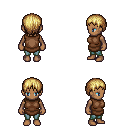
a pixel art fantasy rpg character, female body template, human, dark skin, brown tunic, teal pants, blonde plain hairstyle, four views (front, back, left, right), 2x2 character sprite sheet, small pixel art, hard edges, no anti-aliasing